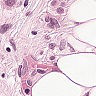
Metastatic tissue present: yes